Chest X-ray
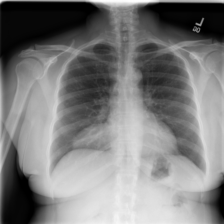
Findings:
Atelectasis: negative
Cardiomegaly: negative
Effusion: negative
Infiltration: negative
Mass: negative
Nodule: negative
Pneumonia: negative
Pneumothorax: negative
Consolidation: negative
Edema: negative
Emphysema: negative
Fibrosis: negative
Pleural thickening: negative
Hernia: negative